Question: I am observing this weird situation. I have a page from which I want to do some AJAX requests to local server for testing. I noticed that there is huge lag for TTFB on first request, around 10-15 seconds. The server does almost nothing, Curl gets response within 100ms. After little digging I got a feeling that browser initiates some "hidden" connections. To prove this I ran Wireshark and turned out my hypothesis was right. But it only get's weirder.
Browser initiates bare TCP connections to server, doesn't send anything and closes them after 10 seconds. Those connections are not seen in debug tools in Network tab. The weirdest part is that those connections are initiated before I trigger AJAX request, actually the connection is initiated even if I don't do anything on the page, without any AJAX at all. I seem to be able to reproduce for any server, here is <URL> with example. At the moment I open or refresh this page my browser shoots TCP connections to server:

Here is page from jsfiddle,
'''
<button id='l'>list</button>
$('#l').click(function () {
$.get(
'http://63.245.215.53/test/'
)
.done(function (data) {});
});
'''
My machine, Mac OS 10.10.3, Chrome Version 43.0.2357.130 (64-bit)
So question:
Why does browser initiate such connections? They don't seem to be reused, when I actually initiate AJAX request browser opens new TCP connection.
How does browser knows what address IP address to connect to? Apparently browser remembers for some reason which servers did I request from a page.
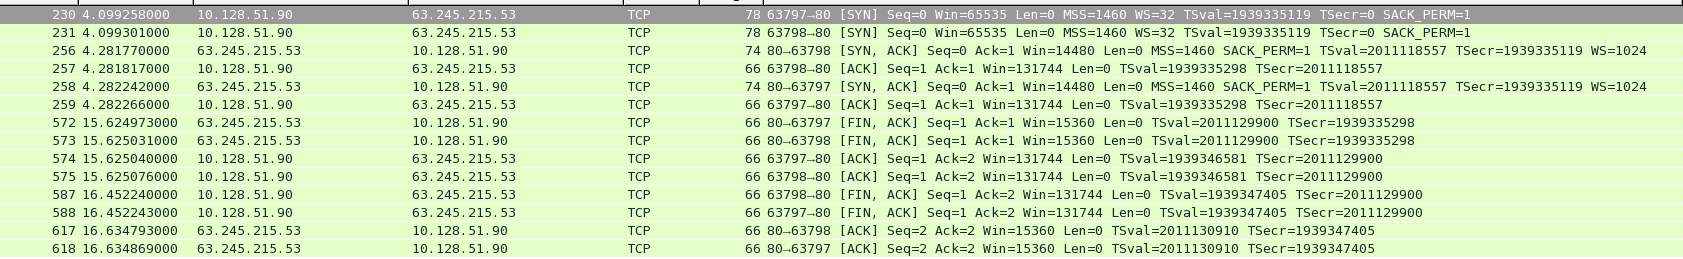
Answer: I found an answer. Chrome initiates so called speculative or predictive connections based on previous experience. There is good explanation <URL>.
Summary:
> The second way that speculative connections emerge is based on
"previous experience" visiting a site. For example, if you vistit
www.cnn.com, you'll (today) see that you'll need to get about 48
resources (and/or connections) to i.cdn.turner.com. This list uses a
smoothing heuristic, to attempt to remember how many other connections
were needed in the past. Chromium can then make up to 6 connections
speculatively to the subresource site (e.g., i.cdn.turner.com) when a
connection is made to the containing resource (e.g., www.cnn.com).
So Chrome remembers about AJAX request from the page and predicts that page might send request once again. Interesting that if I stop local server and AJAX request results in error, next time Chrome will not open predictive connection. If I bring server up again Chrome will start opening predictive connections only after I refresh page couple of times, apparently this is done to prevent waste with unreliable resources.
One way to stop Chrome from creating such connections is run it with this command line key:
'''
--disable-preconnect
'''